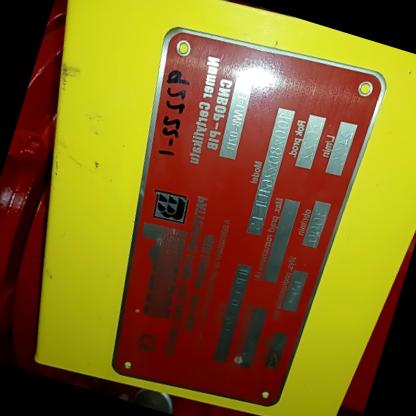
Klasa: tabliczka-znamionowa